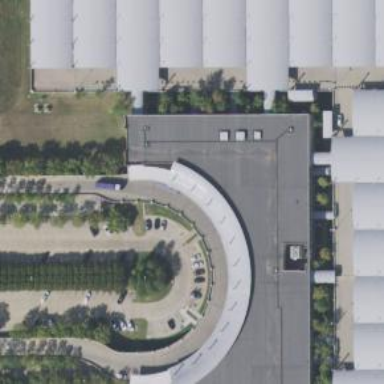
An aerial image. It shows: Car rental facility.